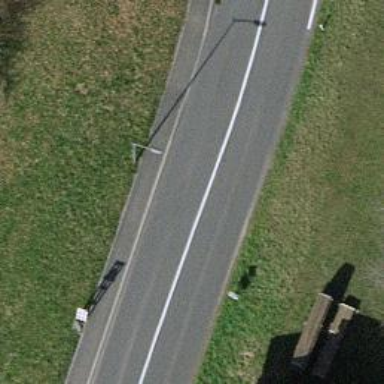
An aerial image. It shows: Secondary road with asphalt surface and sidewalk on the left.